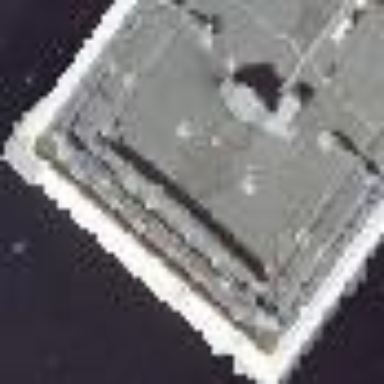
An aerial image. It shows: Commercial building with flat roof.